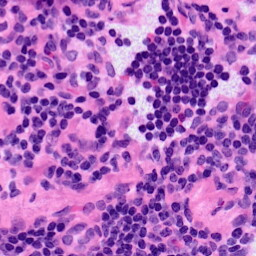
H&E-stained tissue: LymphNode